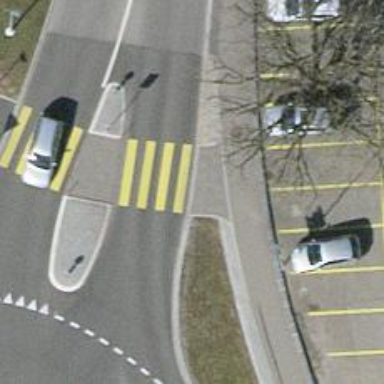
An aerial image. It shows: Kerb barrier.